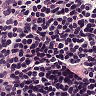
Metastatic tissue present: no